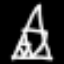
Label: The Eiffel Tower